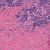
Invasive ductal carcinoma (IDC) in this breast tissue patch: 0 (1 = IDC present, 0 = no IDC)